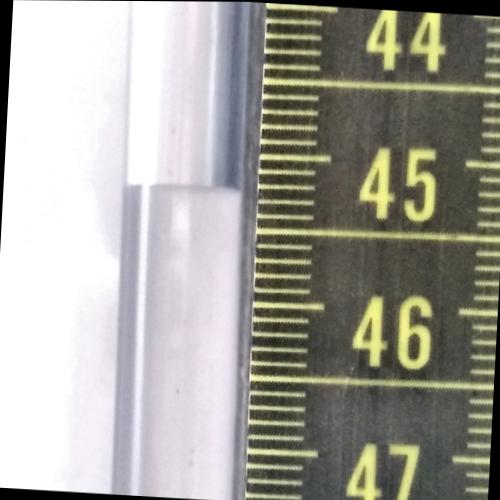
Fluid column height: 45.2 cm